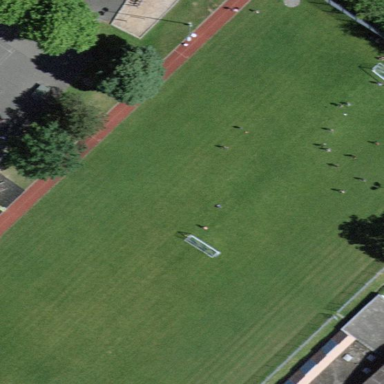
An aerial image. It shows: Grass pitch designated for multiple sports activities.